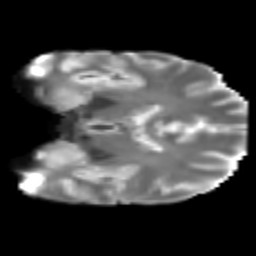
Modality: T2w
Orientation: coronal
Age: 48
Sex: male
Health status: healthy
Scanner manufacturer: philips
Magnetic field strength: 3 T
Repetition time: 10.61 s
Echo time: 0.07044 s